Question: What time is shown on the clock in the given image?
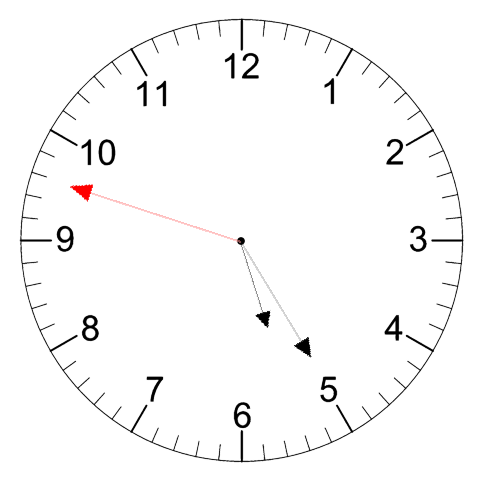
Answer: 05:24:48